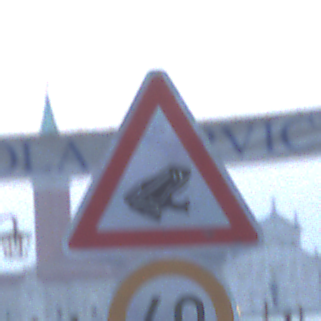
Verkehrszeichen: AmphibienwanderungLinks
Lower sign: Geschwindigkeit40
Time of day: Dawn
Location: Outdoor (Urban)
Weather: Clear
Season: NotSpecified
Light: Natural